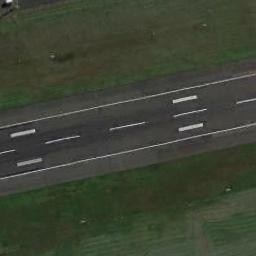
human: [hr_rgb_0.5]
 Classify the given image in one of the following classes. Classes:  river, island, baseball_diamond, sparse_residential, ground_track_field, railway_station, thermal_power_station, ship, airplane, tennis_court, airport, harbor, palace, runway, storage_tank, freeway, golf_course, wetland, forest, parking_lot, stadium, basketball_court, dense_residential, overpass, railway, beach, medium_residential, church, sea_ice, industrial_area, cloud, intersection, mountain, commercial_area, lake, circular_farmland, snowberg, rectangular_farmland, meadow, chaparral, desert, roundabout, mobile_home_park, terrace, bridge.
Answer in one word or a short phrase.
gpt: runway